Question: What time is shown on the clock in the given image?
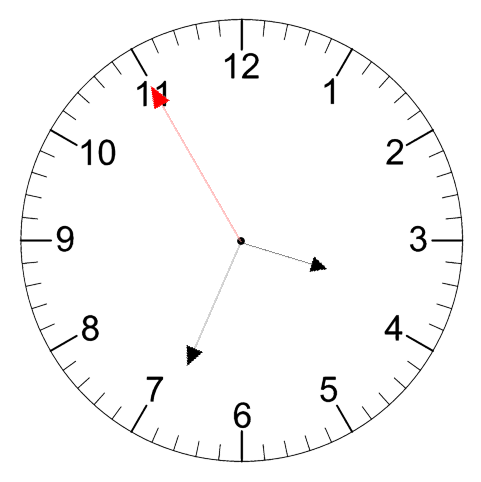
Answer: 03:33:55